Question: I have a WPF app. In a window I want to show some text like this:

The text will be divided in 2 columns. I can do that with FlowDocumentReader. The problem is, I don't want the toolbar on the bottom to be shown (the one with zoom, page turn, search, etc.). I tried using FlowDocumentScrollViewer instead of FlowDocumentReader, the text isn't shown in 2 columns anymore.
How can I remove the toolbar on the bottom?
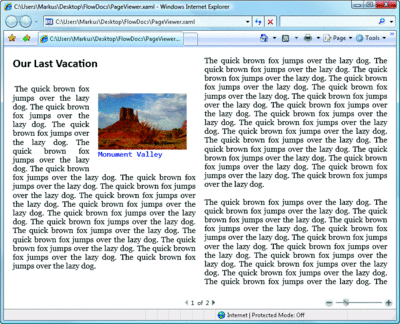
Answer: You could do it with a template. It is too much XAML for me to post (it won't let me) so here is how to do it yourself.
In Visual Studio (I'm using VS 2013), in the Document Outline window, right-click your FlowDocumentReader. Select Edit Template->Edit a Copy...

You will get the "Create ControlTemplate Resource" window:

Click OK. The third line of the template is the bottom grid/toolbar. Add Visibility="Collapsed" to it and it will not be visible.
'''
<Grid Visibility="Collapsed" Background="{TemplateBinding Background}" DockPanel.Dock="Bottom" HorizontalAlignment="Stretch" Uid="Grid_31">...</Grid>
'''